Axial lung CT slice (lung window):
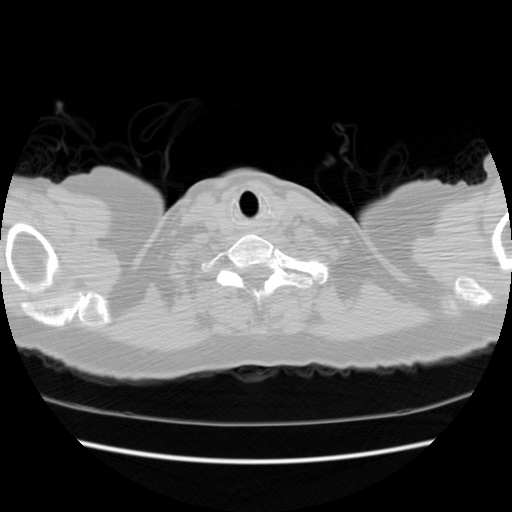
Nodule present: no